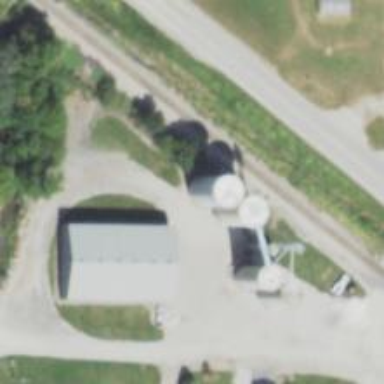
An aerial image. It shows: Silo.